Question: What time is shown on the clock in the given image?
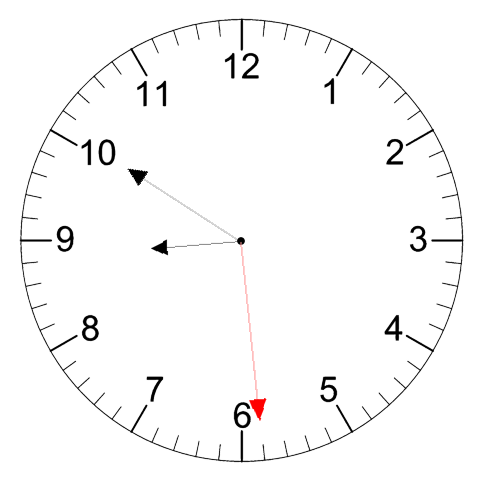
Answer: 08:50:29